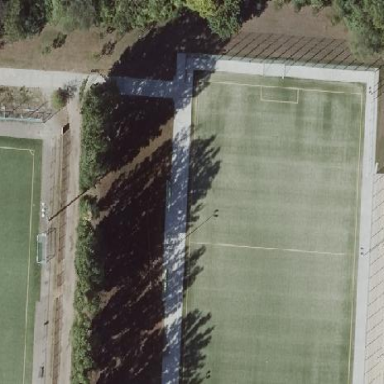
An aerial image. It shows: Artificial turf soccer pitch for leisure sports.